高三 · 度量几何学
16. 如图, $\triangle \mathrm{ABC}$ 的三个顶点都在 $\odot \mathrm{O}$ 上, $\angle \mathrm{BAC}$ 的平分线与 $\mathrm{BC}$ 边和 $\odot \mathrm{O}$ 分别交于点 $\mathrm{D}, \mathrm{E}$.

（1）指出图中相似的三角形,并说明理由;
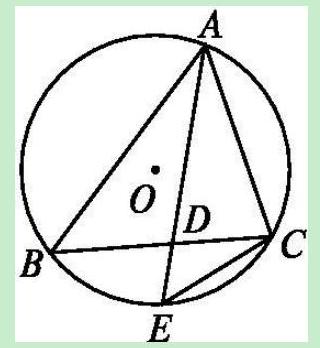
答案: 解: $\triangle \mathrm{ABD} \sim \triangle \mathrm{CED}, \triangle \mathrm{AEC} \sim \triangle \mathrm{CED}$

理由: $\because \mathrm{AE}$ 平分 $\angle \mathrm{BAC}, \therefore \angle \mathrm{BAD}=\angle \mathrm{EAC}$.

又 $\because \angle \mathrm{B}=\angle \mathrm{E}, \therefore \triangle \mathrm{ABD} \sim \triangle \mathrm{AEC}$.

$\because \angle \mathrm{B}=\angle \mathrm{E}, \angle \mathrm{BAE}=\angle \mathrm{BCE}$

$\therefore \triangle \mathrm{ABD} \sim \triangle \mathrm{CED}, \triangle \mathrm{AEC} \sim \triangle \mathrm{CED}$.

(2) 若 $E C=4, D E=2$, 求 $A D$ 的长.

答案: 解: $\because \triangle \mathrm{CED} \sim \triangle \mathrm{AEC}, \therefore \frac{\mathrm{CE}}{\mathrm{AE}}=\frac{\mathrm{ED}}{\mathrm{EC}}$

$\therefore \mathrm{CE}^{2}=\mathrm{ED} \cdot \mathrm{AE}$,

$\therefore 16=2 \mathrm{AE}, \therefore \mathrm{AE}=8$.

$\therefore \mathrm{AD}=\mathrm{AE}-\mathrm{DE}=6$.
解析: : 分析: 本题主要考查了圆周角定理, 解决问题的关键是 (1) 本题证明两个三角形相似,要用三角形相似的判定定理,而其中角的条件由同弧所对的圆周角相等得出; (2) 要求线段长度,先由三角形相似得线段成比例,再求其长度.